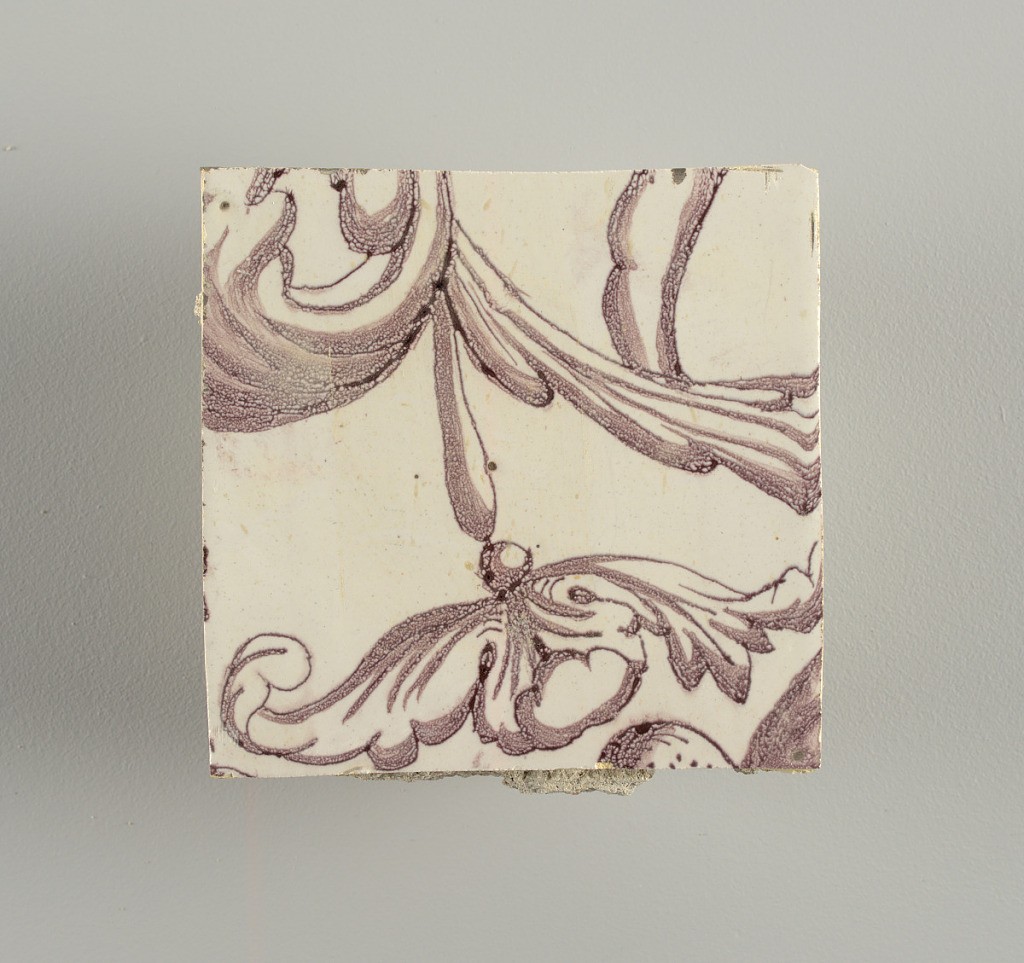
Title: Tile wall facing
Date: ca. 1725
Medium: Tin-glazed earthenware, underglaze
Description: Horizontal rectangle.  Thirty tiles wide and twenty-three tiles high with opening for fireplace eleven tiles wide and ten high.  Foliage arabesques disposed about three vertical axes from which are emphazised by urns at center and right, and at left by the figure of a standing woman carrying an infant on her arm and accompanied by two children.